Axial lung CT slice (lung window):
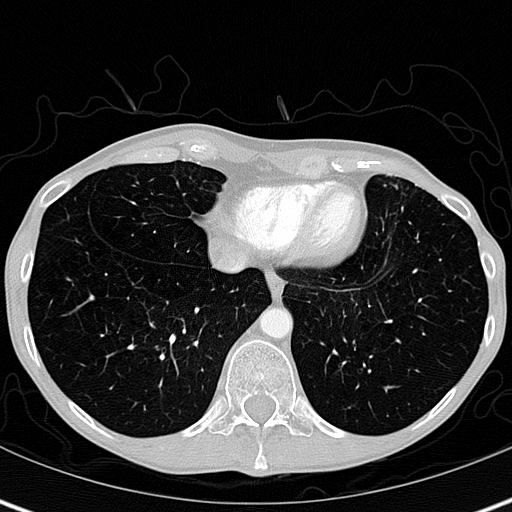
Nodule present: no